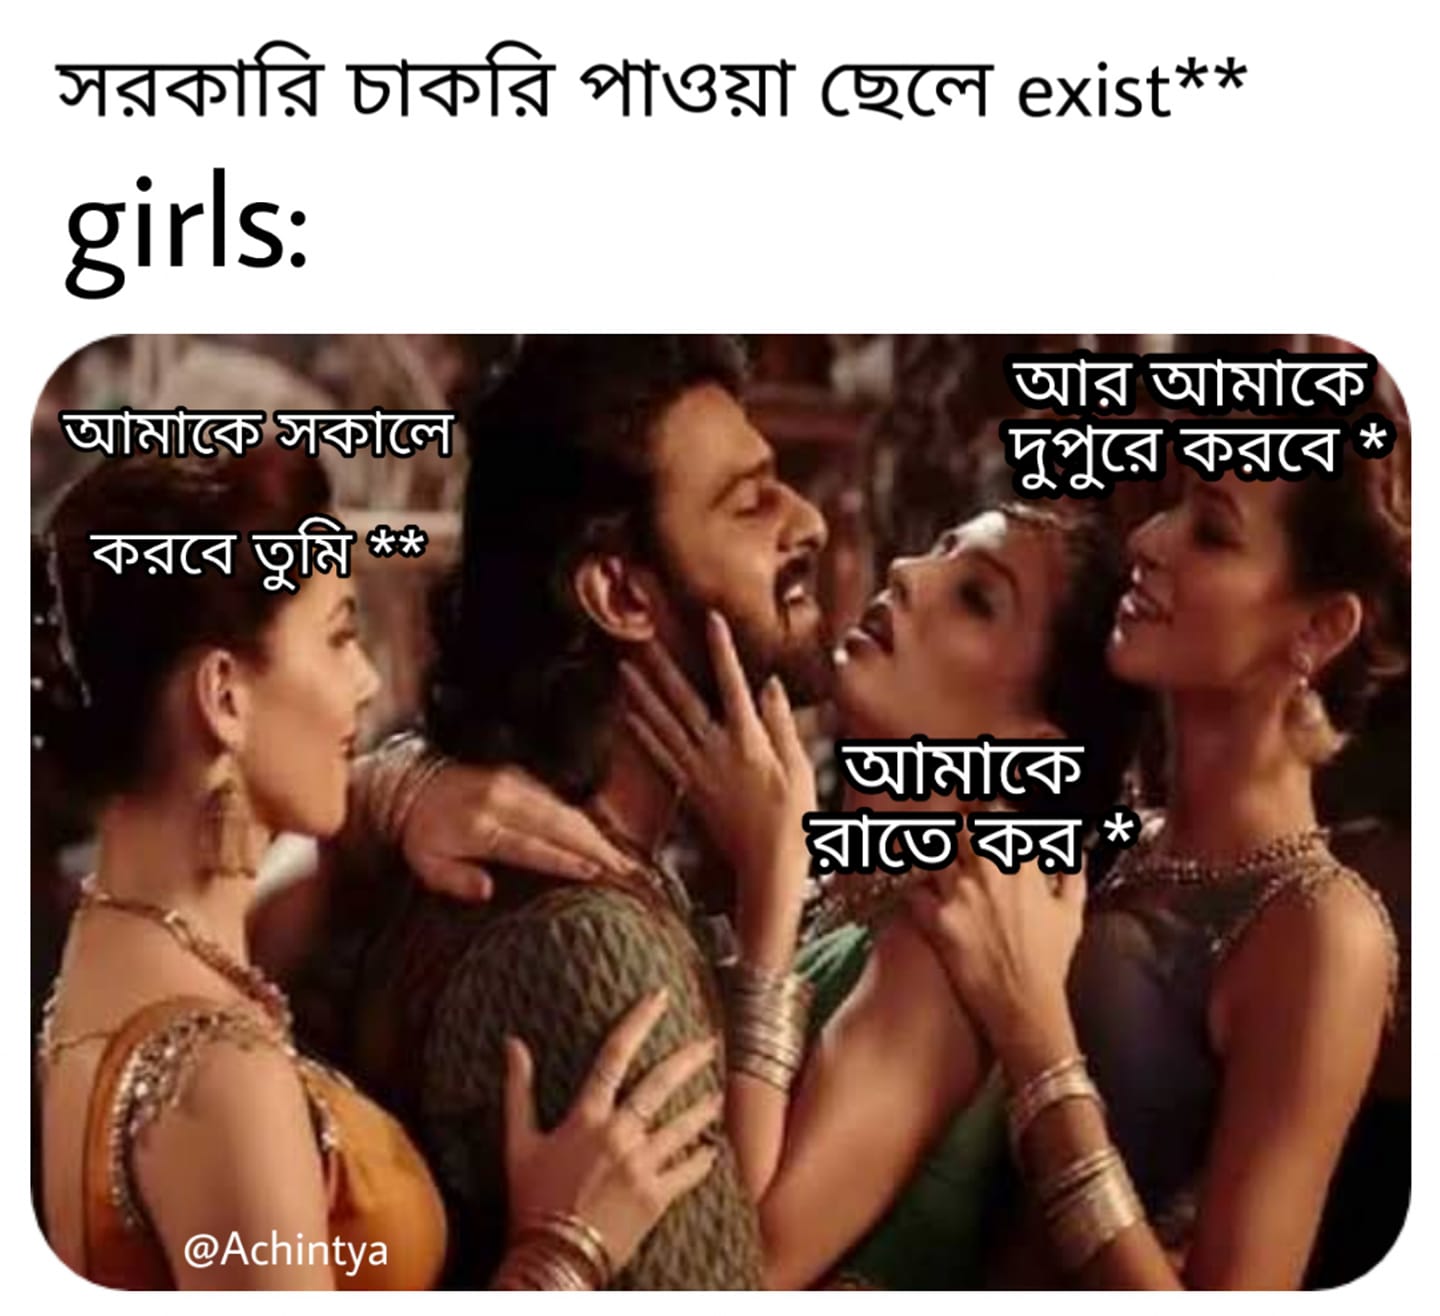
Caption: সরকারি চাকরি পাওয়া ছেলে exist **    girls :  আমাকে সকালে করবে তুমি **   আর আমাকে দুপুরে করবে *    আমাকে রাতে কর *
Label: hate